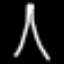
Label: The Eiffel Tower